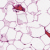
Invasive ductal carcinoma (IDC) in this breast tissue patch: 0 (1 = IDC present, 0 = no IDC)